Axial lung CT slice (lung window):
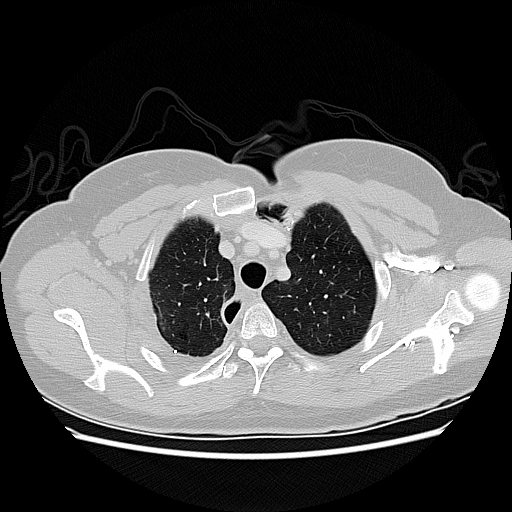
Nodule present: no